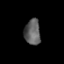
Tissue: prostate
Cell type: Fibroblasts
Senescence score: 0.7132
Nuclear area (px): 399
Mean DAPI intensity: 95.624